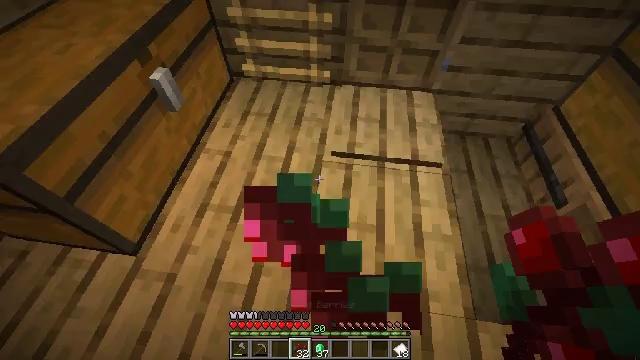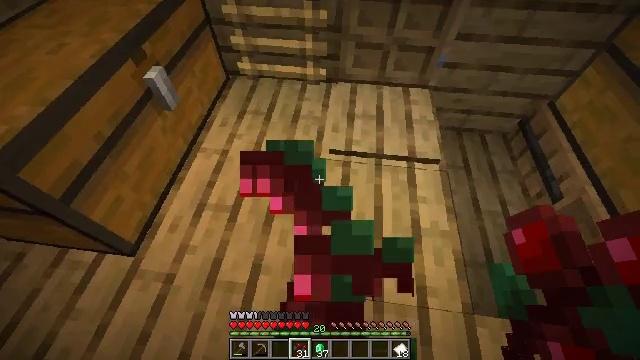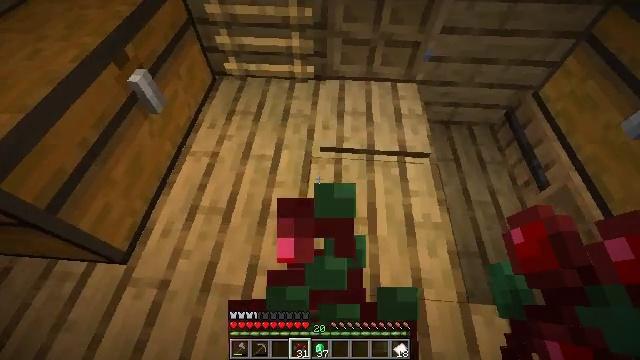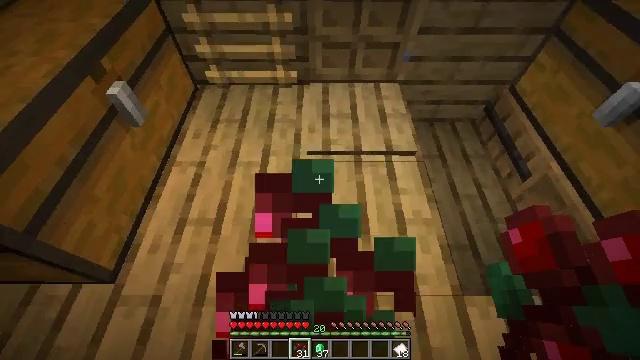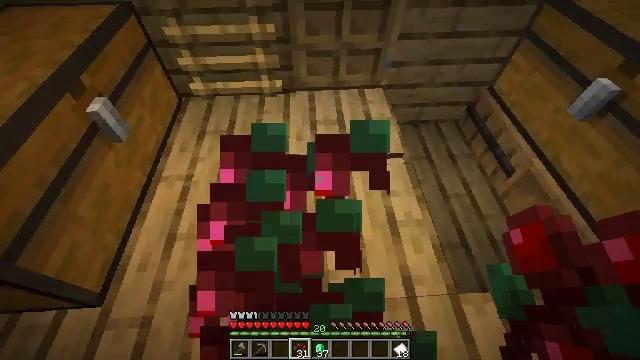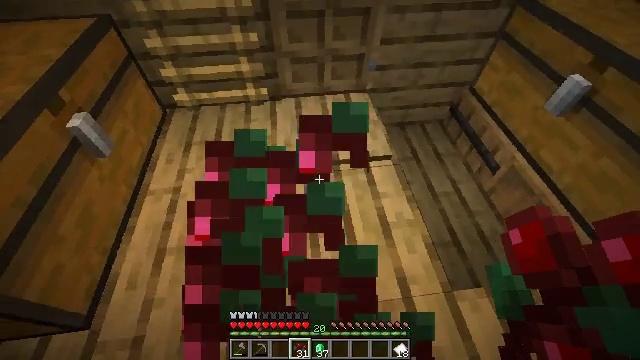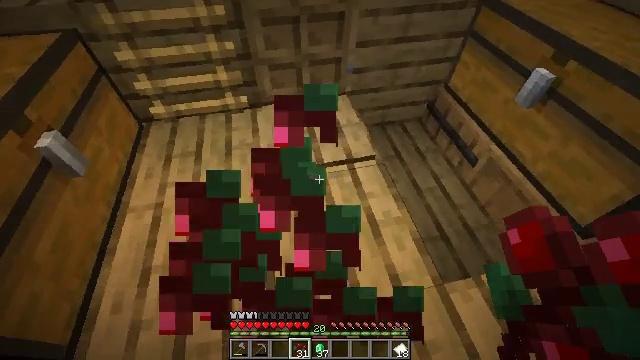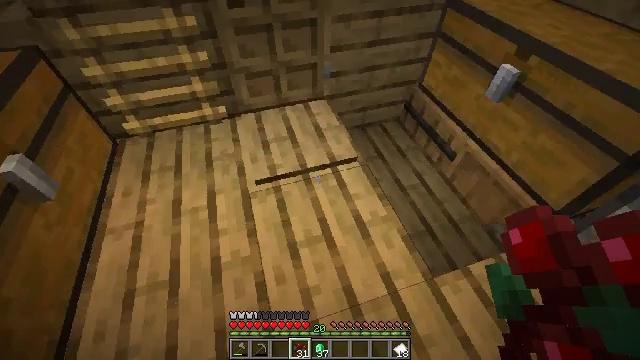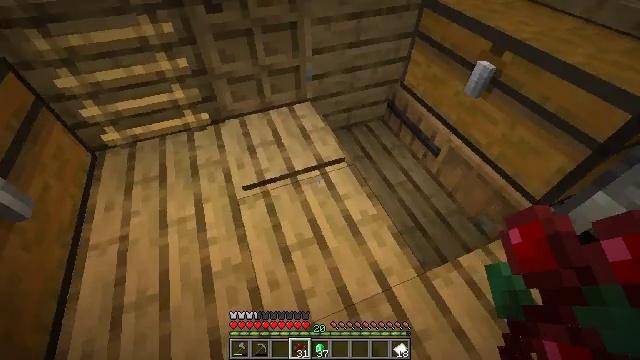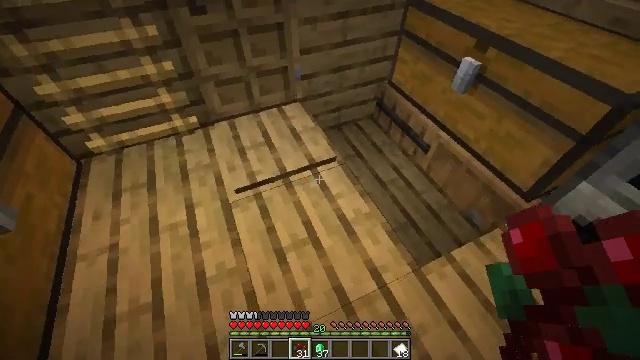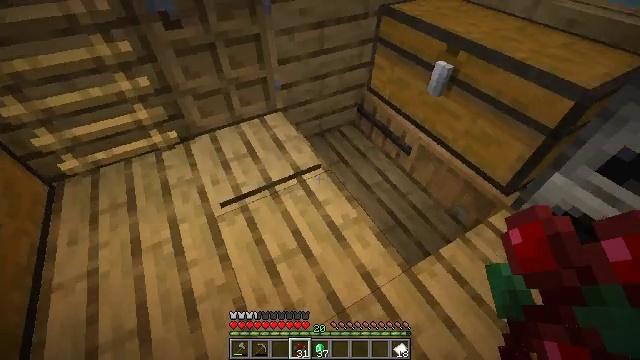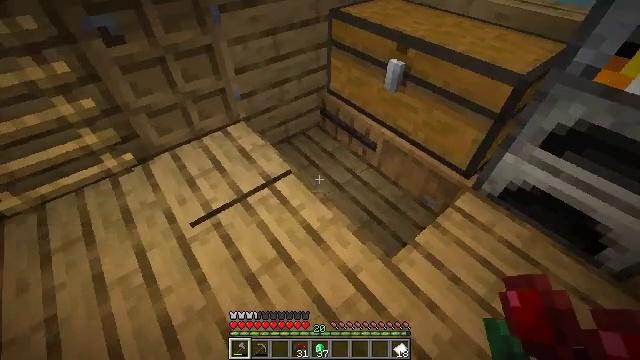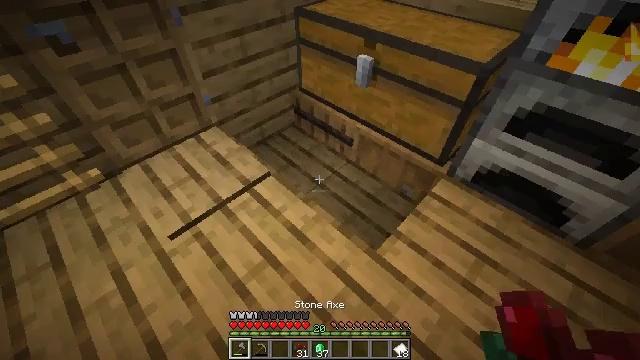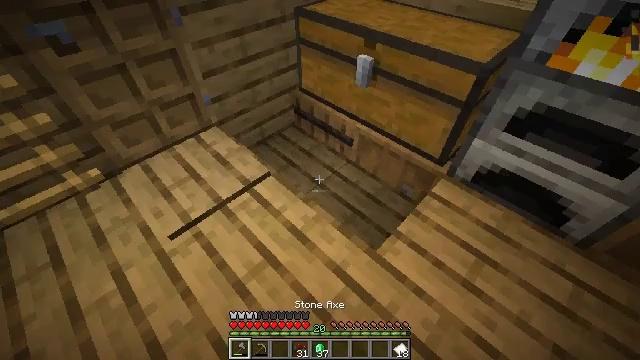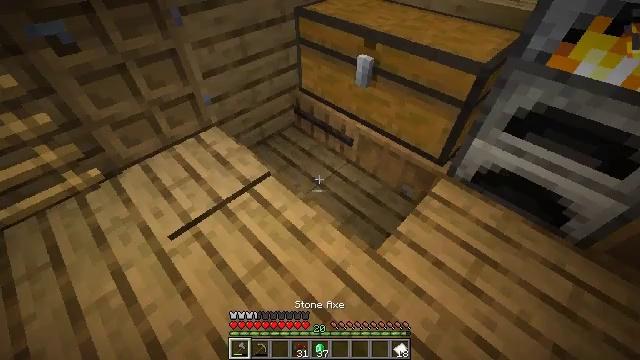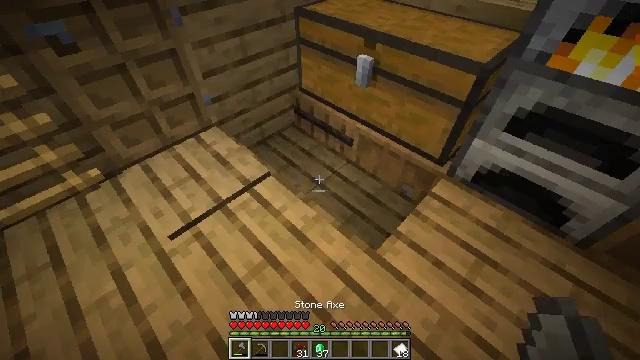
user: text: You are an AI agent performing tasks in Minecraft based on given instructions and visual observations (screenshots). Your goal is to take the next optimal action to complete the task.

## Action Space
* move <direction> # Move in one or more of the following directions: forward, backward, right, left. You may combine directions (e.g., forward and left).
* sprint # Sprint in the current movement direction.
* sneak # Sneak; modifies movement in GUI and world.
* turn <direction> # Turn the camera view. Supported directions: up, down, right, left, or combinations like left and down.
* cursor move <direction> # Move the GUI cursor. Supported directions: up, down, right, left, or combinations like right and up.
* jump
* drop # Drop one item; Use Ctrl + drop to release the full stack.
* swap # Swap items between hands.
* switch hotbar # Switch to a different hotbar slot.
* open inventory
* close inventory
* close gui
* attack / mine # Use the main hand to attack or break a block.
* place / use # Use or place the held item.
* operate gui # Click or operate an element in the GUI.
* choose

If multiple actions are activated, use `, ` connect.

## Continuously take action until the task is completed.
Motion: motion action
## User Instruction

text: Collect the pumpkin by holding left button.
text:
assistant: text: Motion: attack / mine and use / place
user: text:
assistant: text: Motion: turn right, attack / mine and use / place
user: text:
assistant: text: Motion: turn right, attack / mine and use / place
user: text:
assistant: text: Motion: turn right and up, attack / mine and use / place
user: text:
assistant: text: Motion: turn right and up, attack / mine and use / place
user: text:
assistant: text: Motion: turn right, attack / mine and use / place
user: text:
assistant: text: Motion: turn right and up, attack / mine and use / place
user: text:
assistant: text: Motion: turn right, attack / mine and use / place
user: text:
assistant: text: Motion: turn right, attack / mine and use / place
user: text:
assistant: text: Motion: turn right and up, attack / mine and use / place
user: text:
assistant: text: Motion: turn right, attack / mine, switch to hotbar 1
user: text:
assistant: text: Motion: turn right, attack / mine, switch to hotbar 1
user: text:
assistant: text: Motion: attack / mine, switch to hotbar 1
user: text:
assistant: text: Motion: attack / mine, switch to hotbar 1
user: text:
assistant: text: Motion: attack / mine
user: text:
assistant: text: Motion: turn left, attack / mine
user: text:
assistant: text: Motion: turn right and up, attack / mine
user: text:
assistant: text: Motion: turn right, attack / mine
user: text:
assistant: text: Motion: turn right, attack / mine
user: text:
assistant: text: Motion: turn right, attack / mine
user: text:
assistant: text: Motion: turn right, attack / mine
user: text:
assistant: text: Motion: attack / mine, switch to hotbar 5
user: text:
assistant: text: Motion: attack / mine, switch to hotbar 5
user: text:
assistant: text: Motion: attack / mine, switch to hotbar 5
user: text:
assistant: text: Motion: attack / mine, switch to hotbar 5
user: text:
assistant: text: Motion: attack / mine
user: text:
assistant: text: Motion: attack / mine
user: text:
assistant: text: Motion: attack / mine
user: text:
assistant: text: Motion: turn up, attack / mine
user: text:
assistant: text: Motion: turn left and up, attack / mine